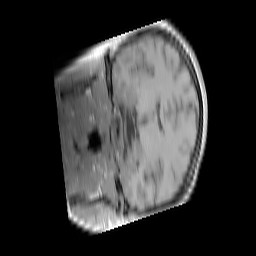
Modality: T1w
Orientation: coronal
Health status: ill
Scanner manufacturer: siemens
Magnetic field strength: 3 T
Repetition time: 0.4 s
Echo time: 0.00272 s